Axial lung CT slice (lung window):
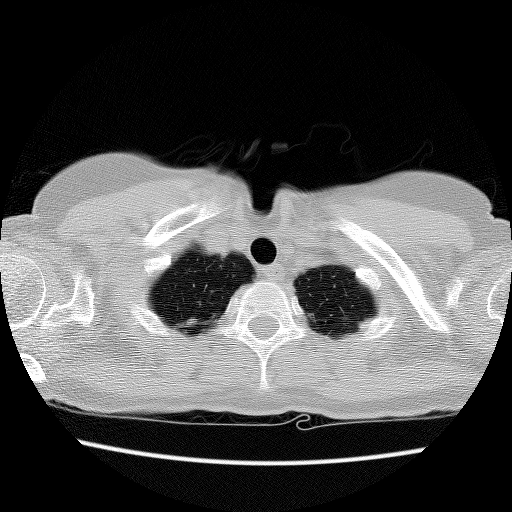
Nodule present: no